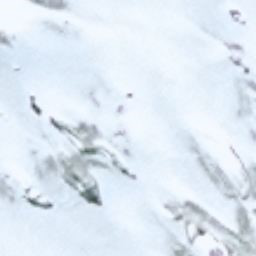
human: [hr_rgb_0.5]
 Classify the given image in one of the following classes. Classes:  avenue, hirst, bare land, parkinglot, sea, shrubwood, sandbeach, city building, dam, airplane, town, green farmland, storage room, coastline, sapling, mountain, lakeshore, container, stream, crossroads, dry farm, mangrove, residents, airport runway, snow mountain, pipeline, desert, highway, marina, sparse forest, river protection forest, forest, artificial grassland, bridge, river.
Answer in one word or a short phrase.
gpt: snow mountain